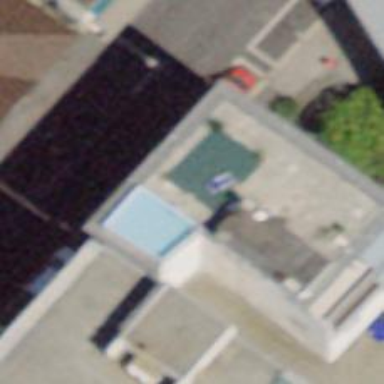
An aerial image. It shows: Restaurant.